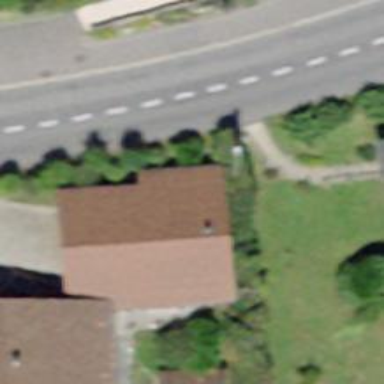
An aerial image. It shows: Garage building.